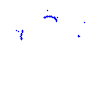
Particle: kaon